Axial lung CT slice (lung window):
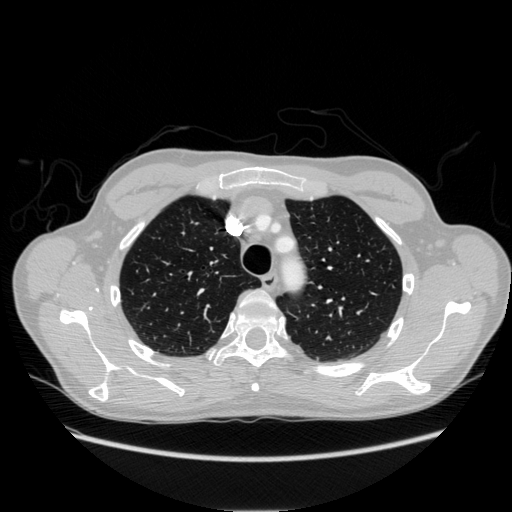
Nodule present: no